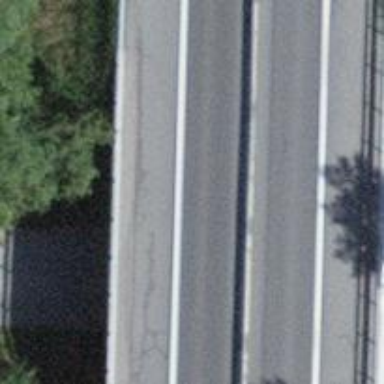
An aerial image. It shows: Trunk highway with bridge.